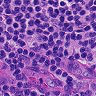
Metastatic tissue present: no